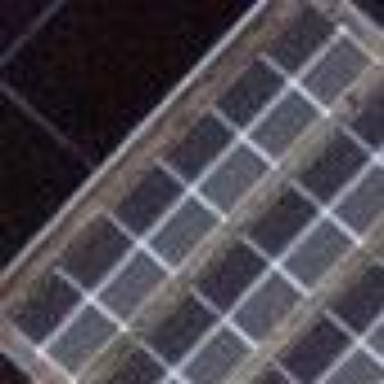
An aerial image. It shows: Solar power generator.